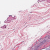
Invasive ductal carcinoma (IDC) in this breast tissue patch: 1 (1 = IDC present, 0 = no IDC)